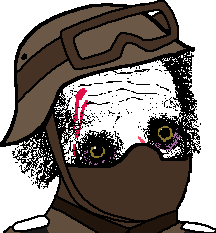
Label: 5_Doomer